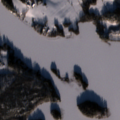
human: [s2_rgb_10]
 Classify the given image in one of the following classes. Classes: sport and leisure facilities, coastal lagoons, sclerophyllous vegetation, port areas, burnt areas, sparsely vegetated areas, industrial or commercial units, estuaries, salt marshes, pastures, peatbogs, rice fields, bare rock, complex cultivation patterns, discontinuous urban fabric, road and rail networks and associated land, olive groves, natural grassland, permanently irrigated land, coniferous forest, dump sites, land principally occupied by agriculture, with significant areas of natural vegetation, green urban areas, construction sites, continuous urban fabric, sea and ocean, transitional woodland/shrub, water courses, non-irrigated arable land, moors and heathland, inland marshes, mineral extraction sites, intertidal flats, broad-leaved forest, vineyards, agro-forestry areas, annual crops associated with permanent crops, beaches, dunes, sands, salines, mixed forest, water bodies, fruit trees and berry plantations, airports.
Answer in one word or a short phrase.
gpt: non-irrigated arable land, land principally occupied by agriculture, with significant areas of natural vegetation, coniferous forest, mixed forest, water bodies